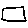
Label: square